Interaction volume radius: 5 \u00c5
Interaction volume height: 30 \u00c5
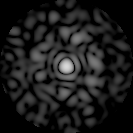
Disorder parameter: 0.8461